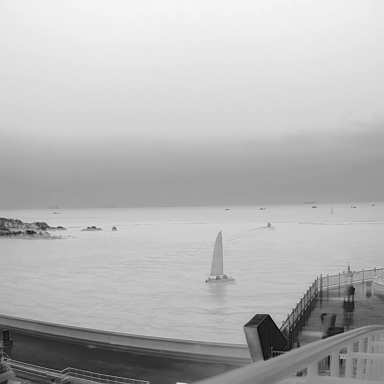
There are eight objects shown in the infrared image, including two sailboats, a canoe, and five bulk_carriers.